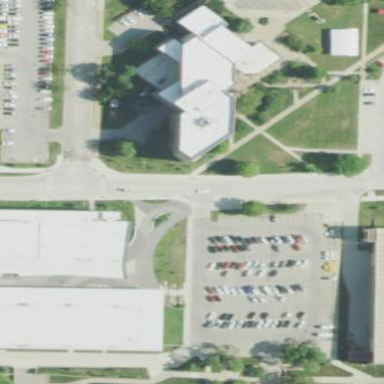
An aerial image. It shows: University building.